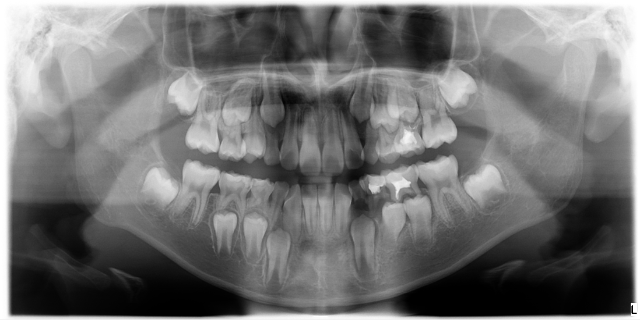
child